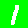
Digit: 1